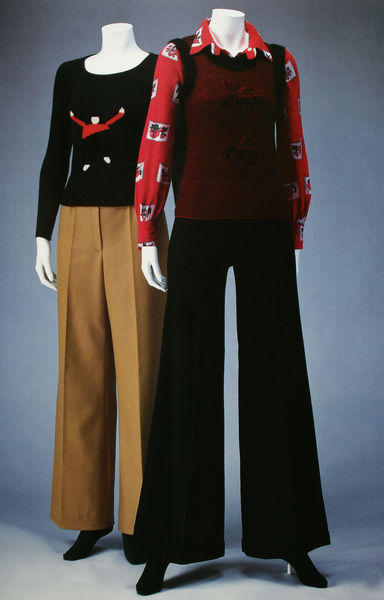
Titel: Pullover, Bluse und Weste
Künstler: Sonia Rykiel
Standort: Kyoto (Japan)
Institution: Kyoto Costume Institute
Schlagwörter: weiß, frauen, ausschnitt, braun, frau, schwarz, rot, beige, mode, muster, hose, bluse, kleidung, kragen, mensch, figur, hosen, blusen, hemden, modern, transparent, motiv, puppe, puppen, männlich, durchsichtig, pullover, pulli, bügelfalte, pollunder, frauenmode, schlaghose, anziehpuppen, faltenhosen, frauenhose, frauenkleidung, männerstyle, nadelfalte, pullis, schlaghosen, shirts, t-shirts